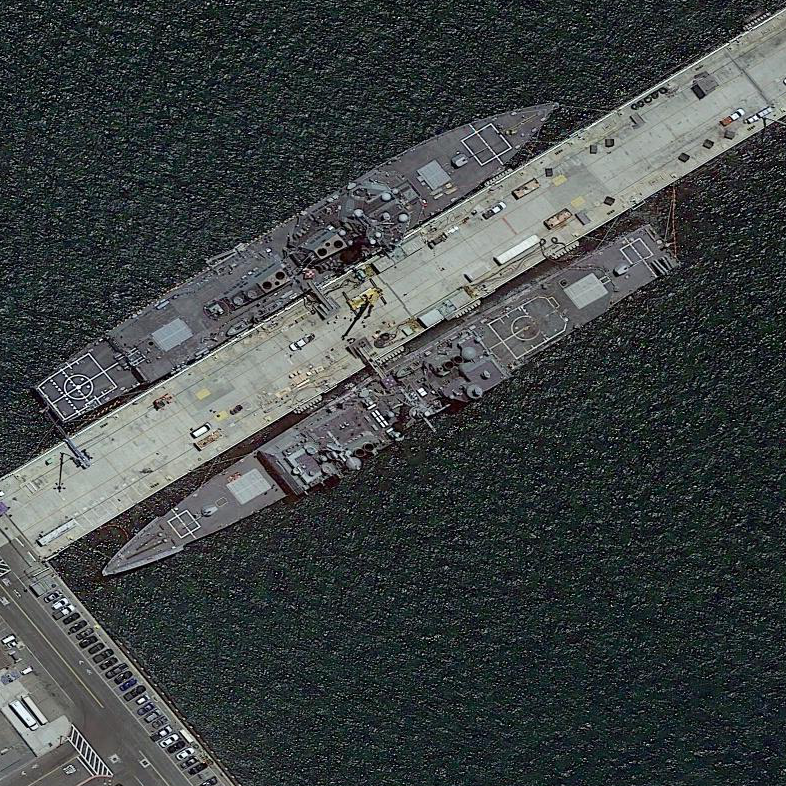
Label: cruiser